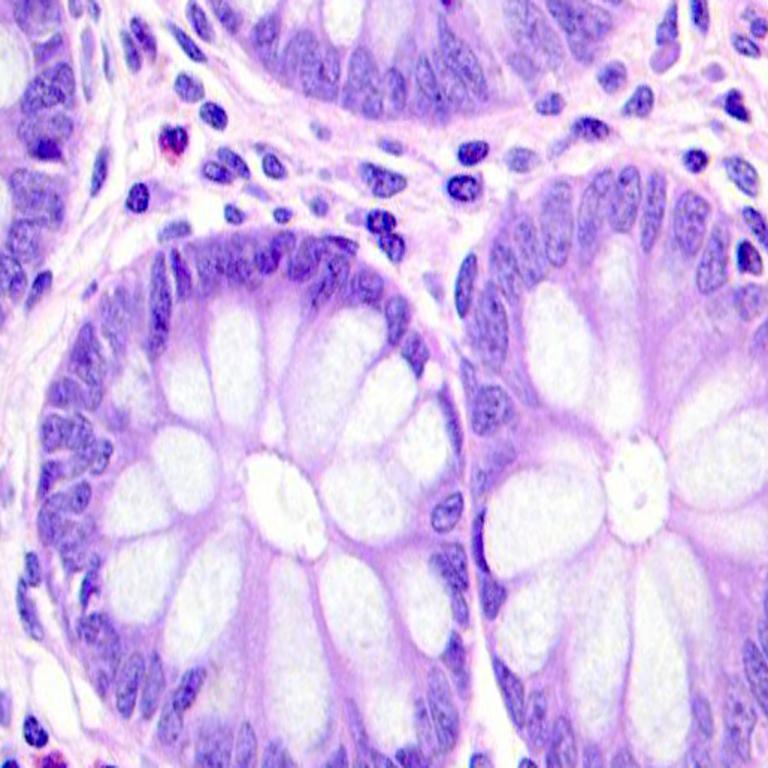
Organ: colon
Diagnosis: benign